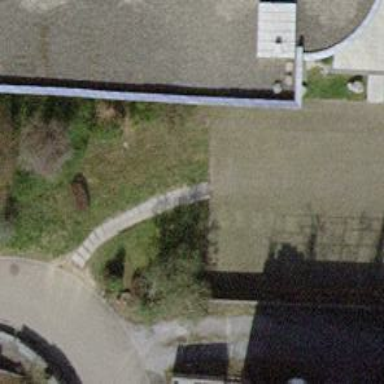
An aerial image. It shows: Path made of paving stones.